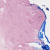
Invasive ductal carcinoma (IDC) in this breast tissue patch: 0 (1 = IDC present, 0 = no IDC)